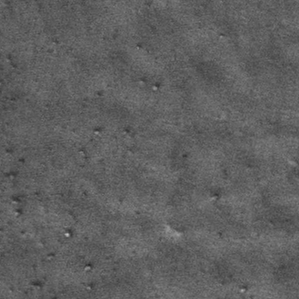
Label: frost